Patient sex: F
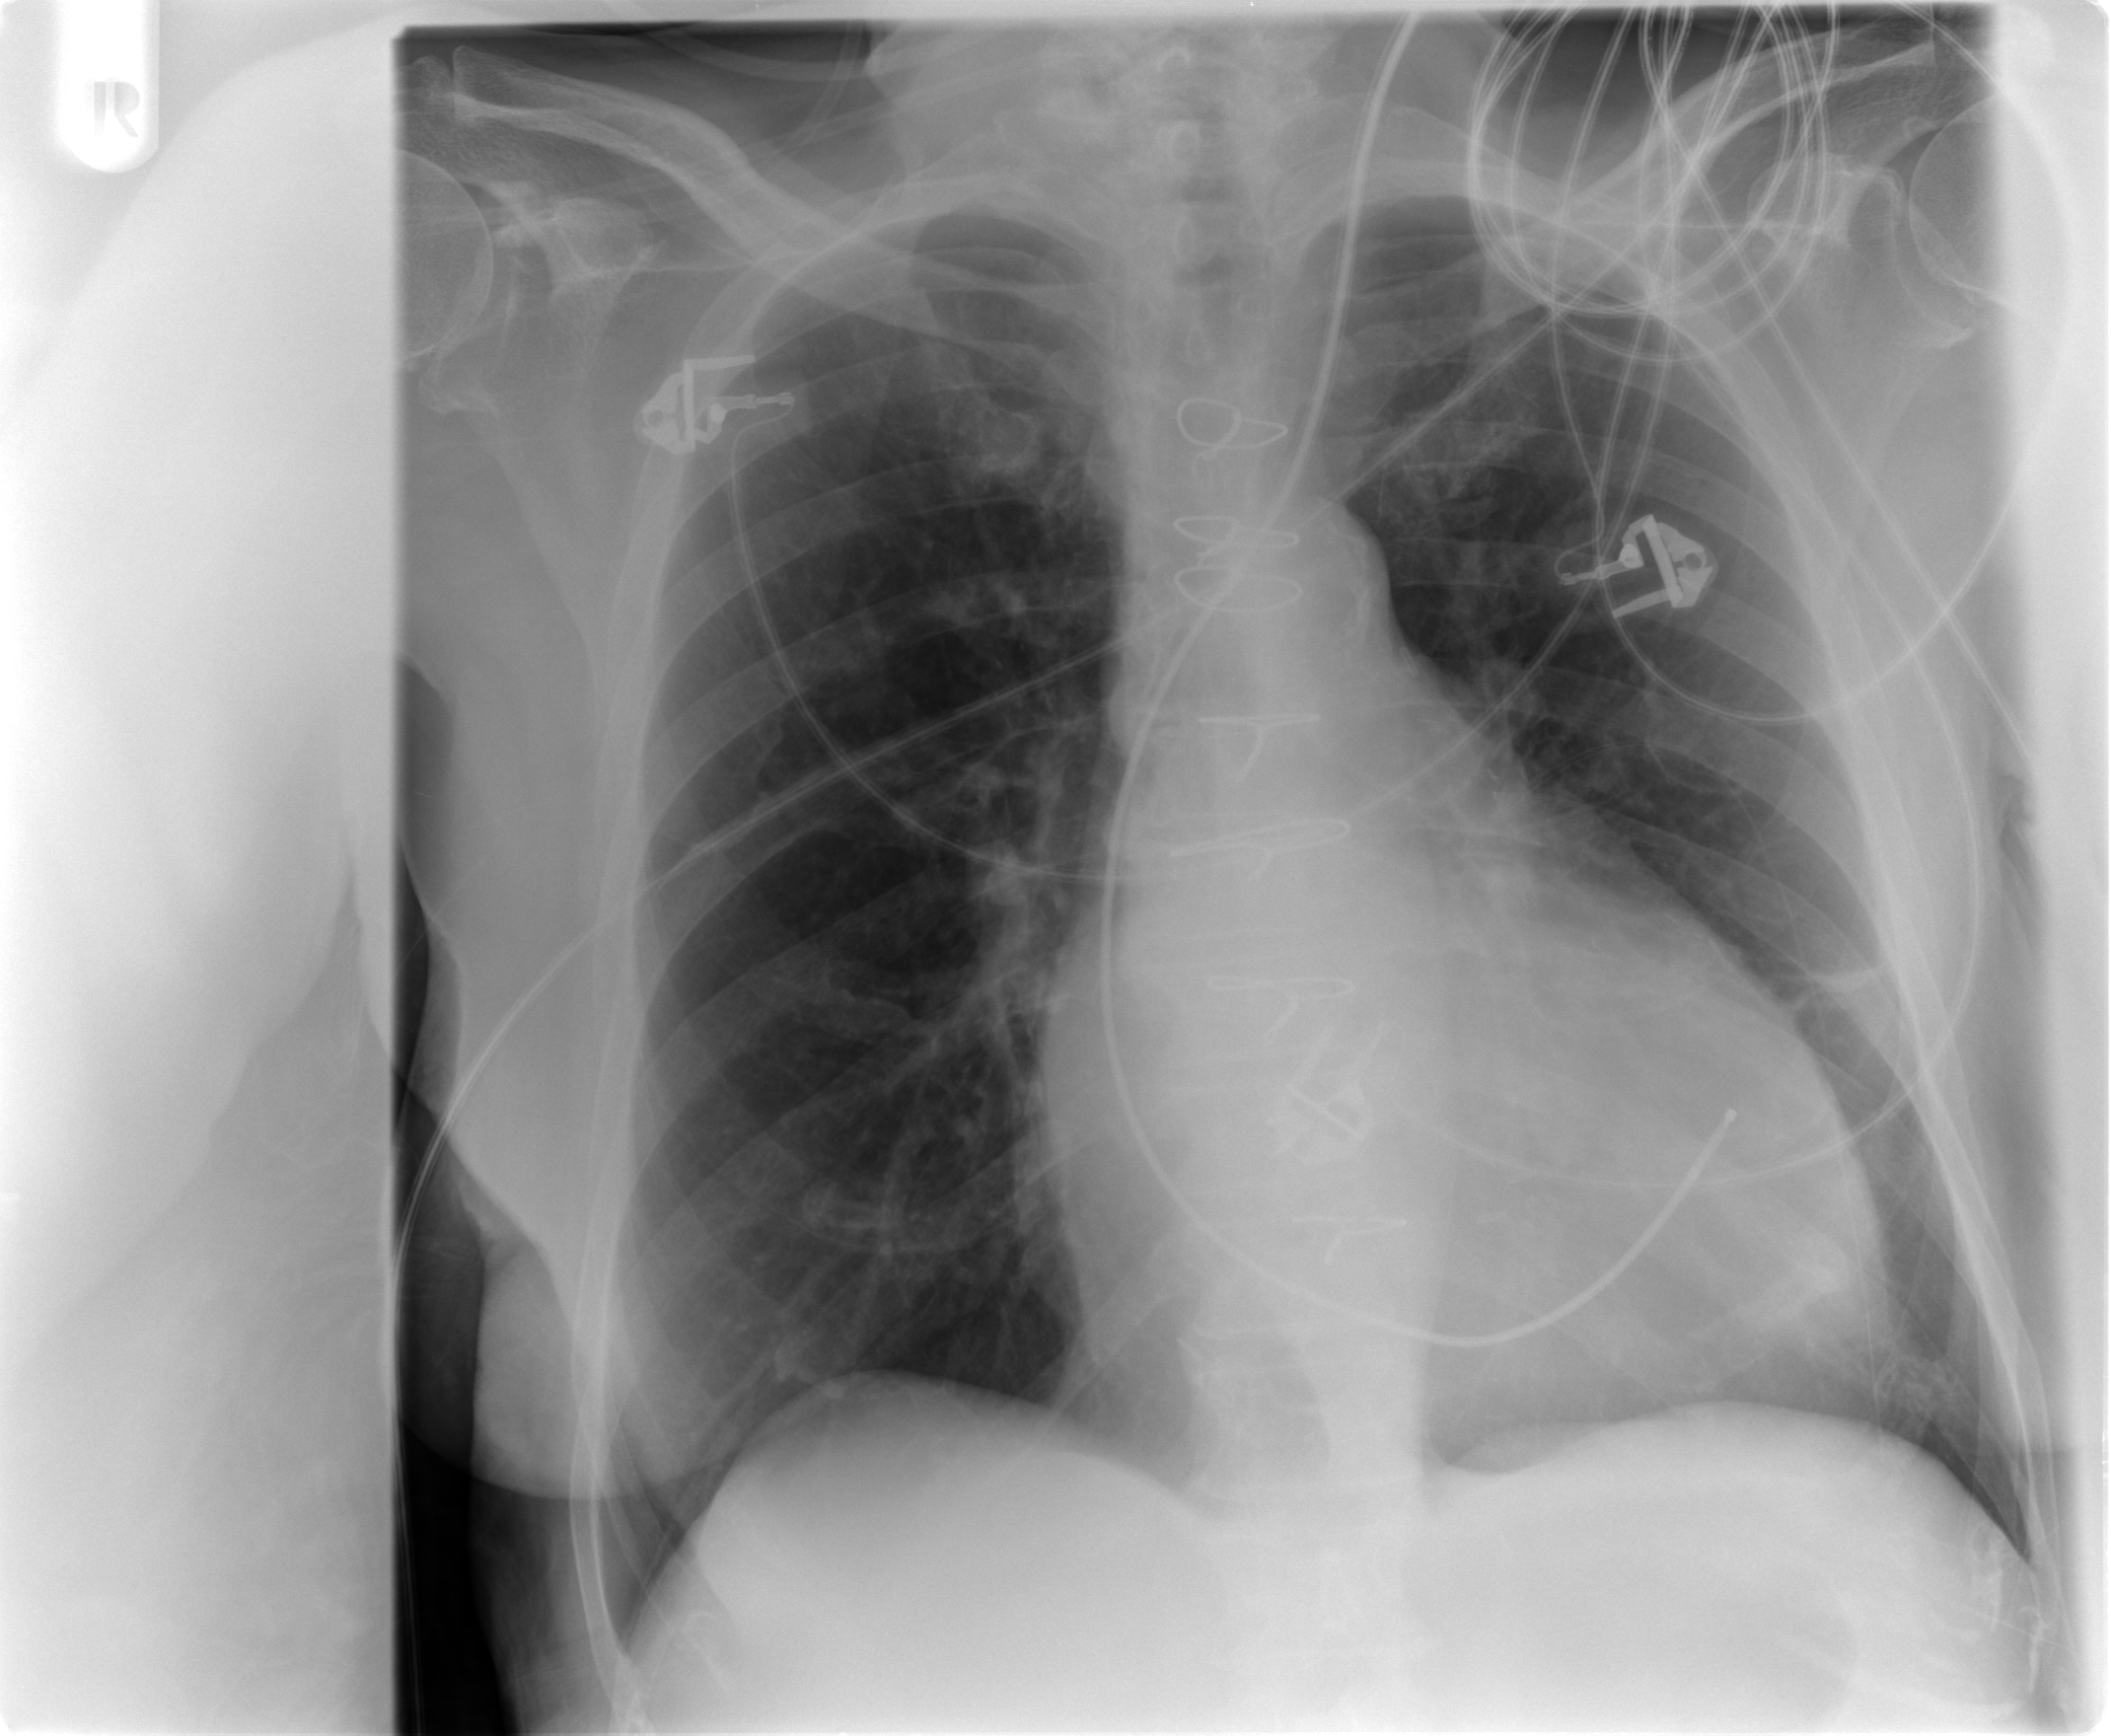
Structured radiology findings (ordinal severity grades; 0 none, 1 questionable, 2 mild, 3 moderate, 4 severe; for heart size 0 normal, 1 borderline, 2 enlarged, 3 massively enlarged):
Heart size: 2
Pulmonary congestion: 0
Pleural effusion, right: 0
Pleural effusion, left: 0
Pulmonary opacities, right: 0
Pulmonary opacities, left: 0
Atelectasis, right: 0
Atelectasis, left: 2